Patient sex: M
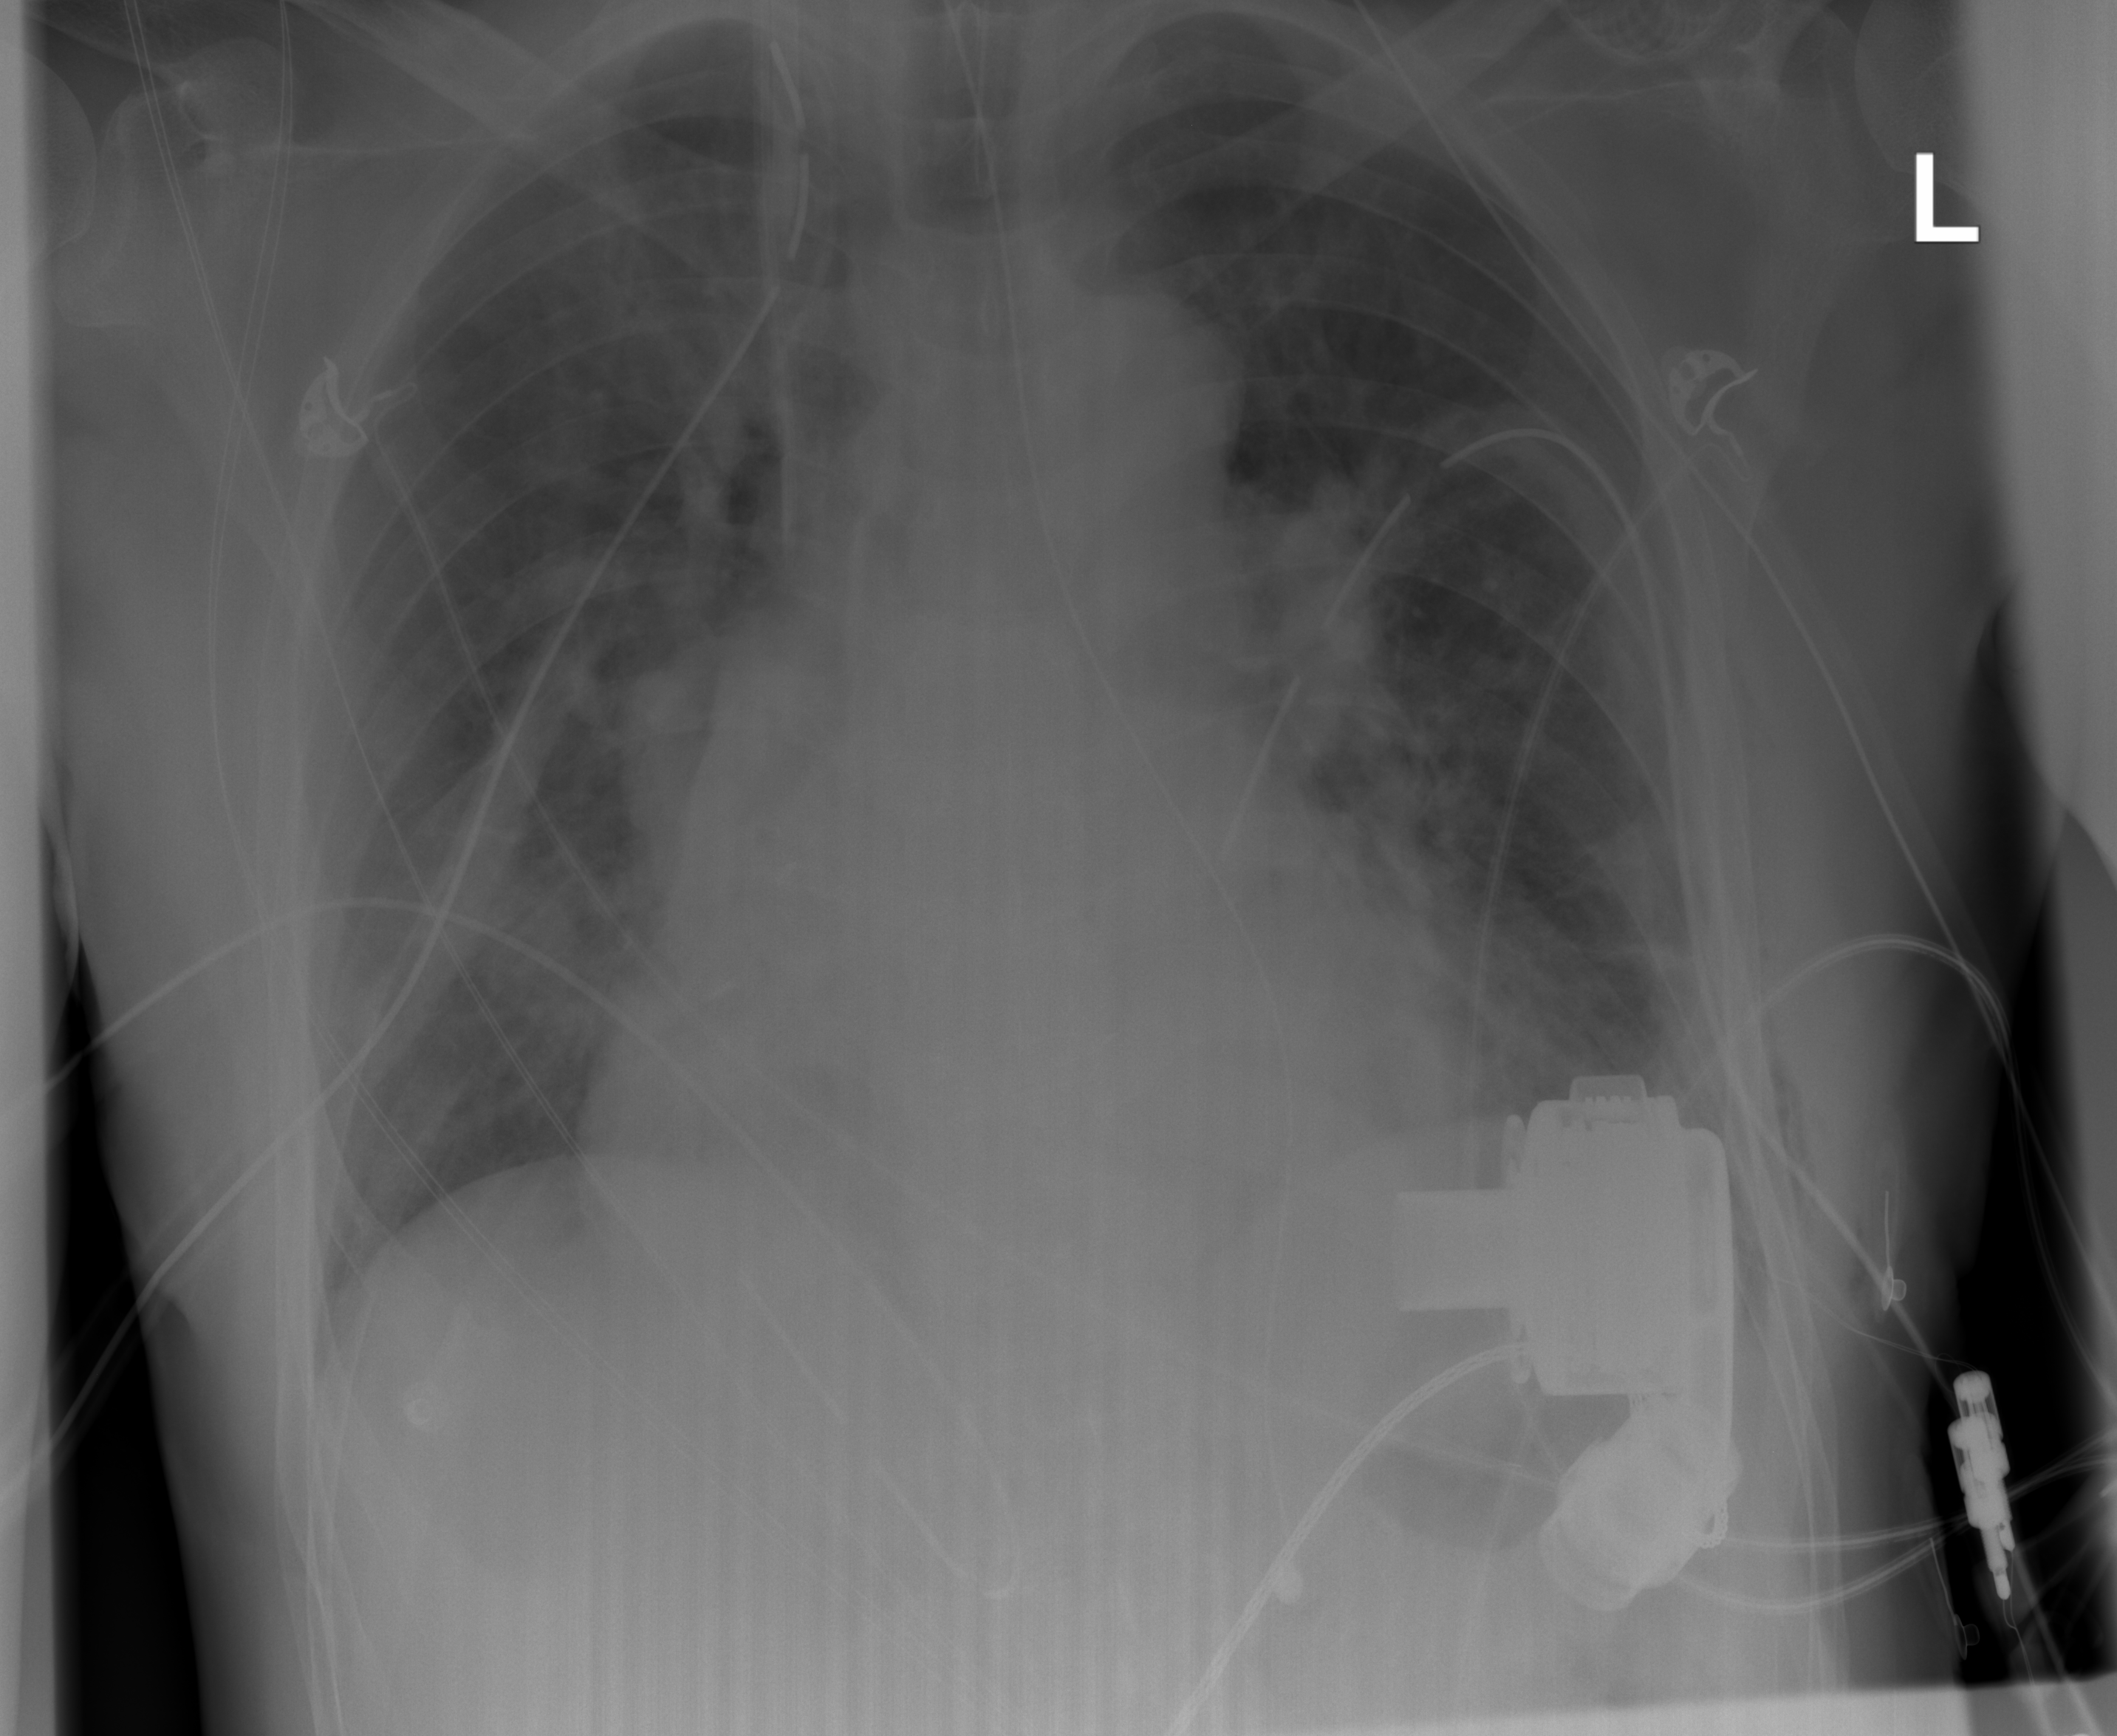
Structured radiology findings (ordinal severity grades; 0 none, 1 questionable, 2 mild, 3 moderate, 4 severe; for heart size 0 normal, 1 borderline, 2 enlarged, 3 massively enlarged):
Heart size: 2
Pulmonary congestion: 2
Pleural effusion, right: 0
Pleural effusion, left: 0
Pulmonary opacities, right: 2
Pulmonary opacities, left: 2
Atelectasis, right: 0
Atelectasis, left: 0